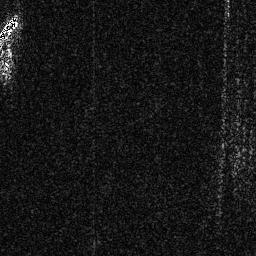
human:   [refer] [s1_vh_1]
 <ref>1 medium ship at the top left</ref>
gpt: <box>[[0, 4, 7, 19, 0]]</box>